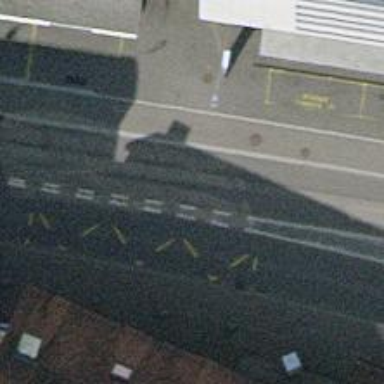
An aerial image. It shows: Bus stop with designated public transport stop position.